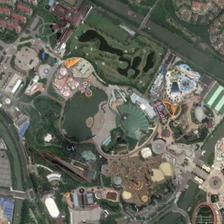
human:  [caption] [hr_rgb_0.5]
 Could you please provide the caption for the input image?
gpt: many green trees and some buildings are around a pond in a park near a river .

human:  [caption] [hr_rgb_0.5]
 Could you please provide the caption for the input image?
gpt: many green trees and some buildings are around a pond in a park near a river .

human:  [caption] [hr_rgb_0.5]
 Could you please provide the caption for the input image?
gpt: many green trees and some buildings are around a pond in a park near a river .

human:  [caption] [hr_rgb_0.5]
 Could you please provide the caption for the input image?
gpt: many green trees and some buildings are around a pond in a park near a river .

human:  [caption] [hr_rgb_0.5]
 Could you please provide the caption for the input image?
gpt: many green trees and some buildings are around a pond in a park near a river .